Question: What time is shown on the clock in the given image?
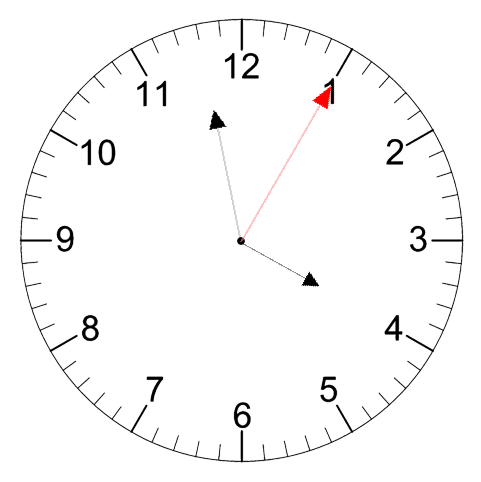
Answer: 03:58:05